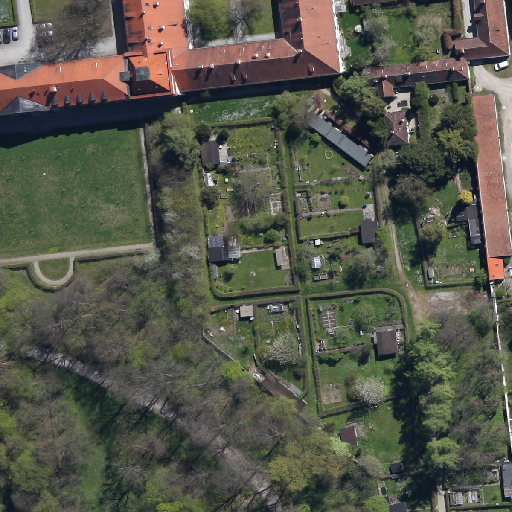
Referring expression: light-duty vehicle in the parking area